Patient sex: F
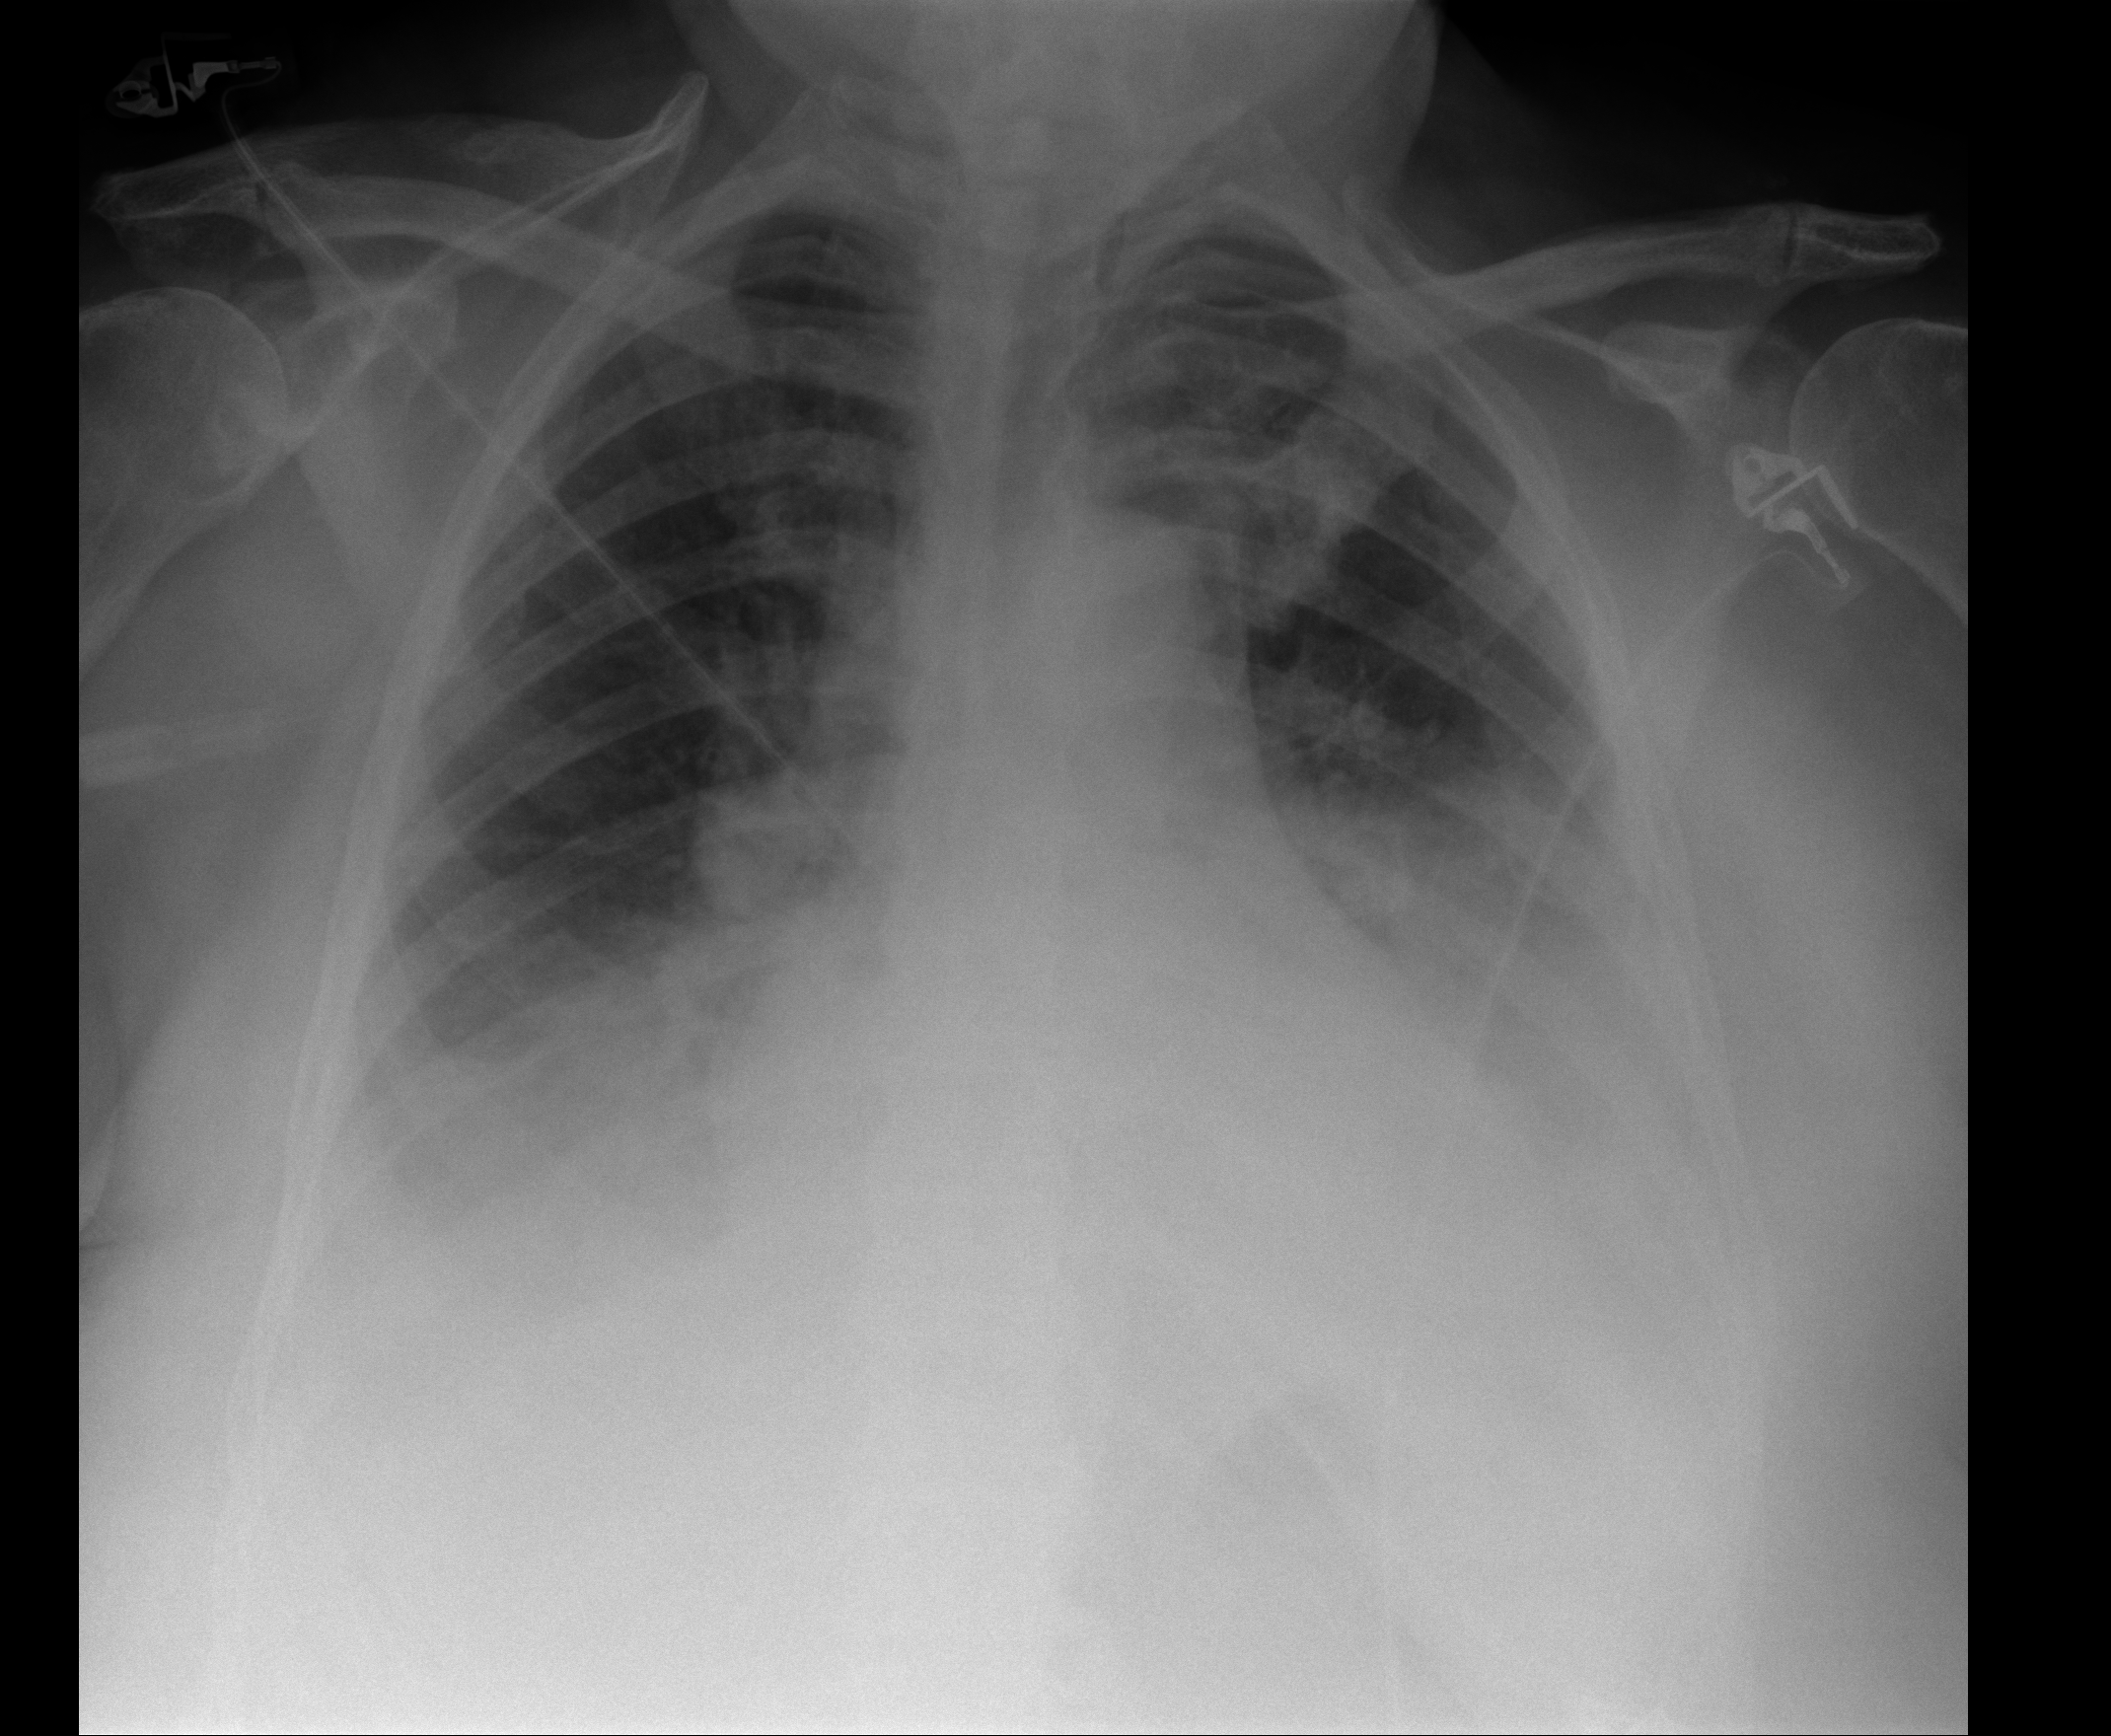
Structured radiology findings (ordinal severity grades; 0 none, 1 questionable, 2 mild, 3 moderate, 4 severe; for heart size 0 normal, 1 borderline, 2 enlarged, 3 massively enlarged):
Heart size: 0
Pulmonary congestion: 2
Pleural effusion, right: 2
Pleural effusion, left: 2
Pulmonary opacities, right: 0
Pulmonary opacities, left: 0
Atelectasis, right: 2
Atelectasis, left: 2